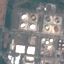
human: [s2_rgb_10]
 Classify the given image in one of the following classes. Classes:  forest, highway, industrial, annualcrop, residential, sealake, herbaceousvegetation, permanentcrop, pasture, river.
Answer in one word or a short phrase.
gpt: Industrial